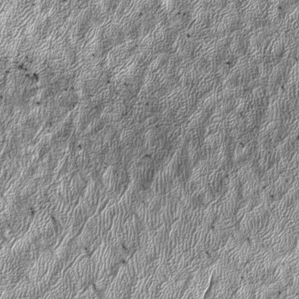
Label: frost